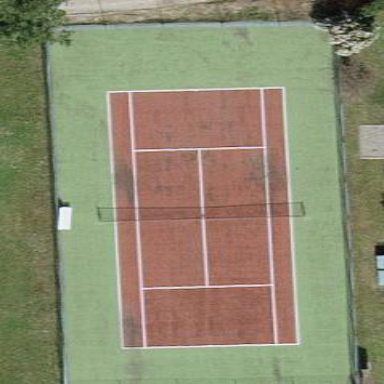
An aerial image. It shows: Tennis court on pitch designated for leisure land.